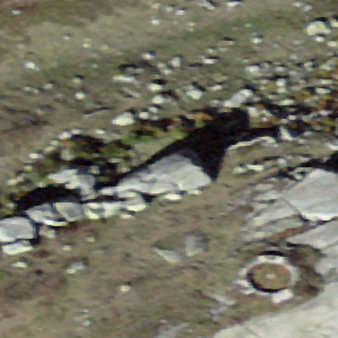
Label: bouldering_area